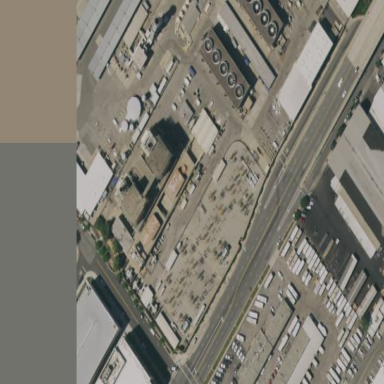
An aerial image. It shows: Industrial area with power plant.